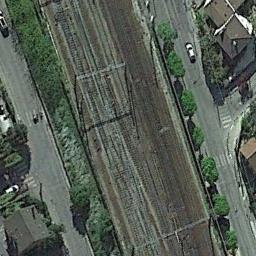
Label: railway